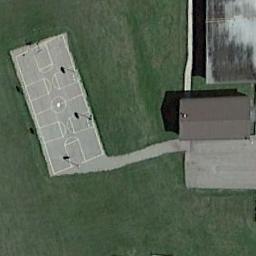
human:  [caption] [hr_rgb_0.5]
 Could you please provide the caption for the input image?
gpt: There is a basketball court in the middle of grass next to a building .

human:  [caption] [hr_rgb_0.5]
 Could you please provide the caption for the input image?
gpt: There is a basketball court on the green land .

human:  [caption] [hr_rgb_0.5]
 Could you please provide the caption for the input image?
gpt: A basketball court on the lawn and two buildings beside .

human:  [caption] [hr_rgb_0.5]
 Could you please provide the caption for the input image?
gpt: The basketball court on the lawn is next to the buildings,Linked by a road .

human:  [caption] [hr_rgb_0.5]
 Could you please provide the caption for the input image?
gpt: The house is next to the basketball courts .